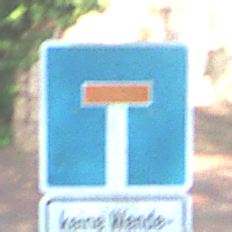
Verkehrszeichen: Sackgasse
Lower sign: HinweisGeaenderteVorfahrtVerkehrsfuehrungVerkehrsregelung3
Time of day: MorningAfternoon
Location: Outdoor (Urban)
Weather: PartlyCloudy
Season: NotSpecified
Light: Natural